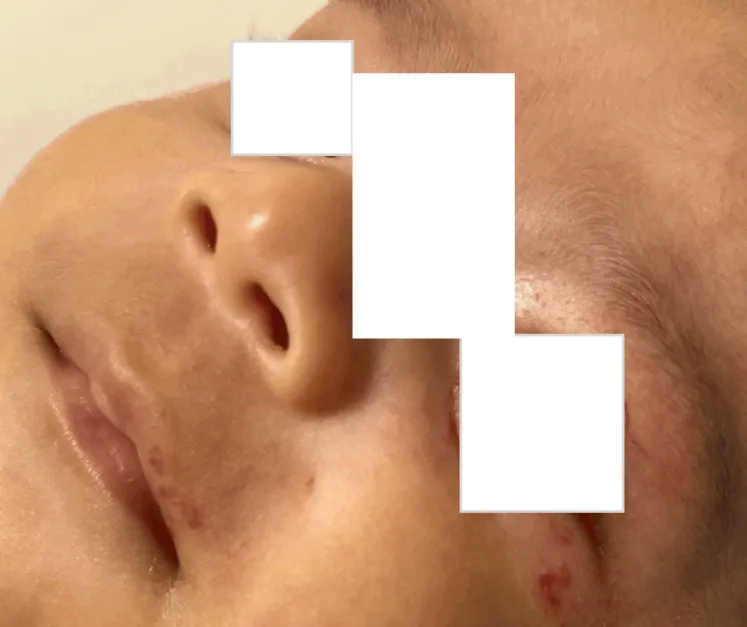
At the age of two months, first diagnosed with hemangioma from left upper lip to left forehead.
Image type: medical_photograph (skin_photograph)